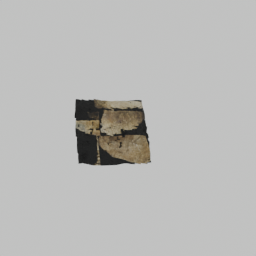
Label: nature